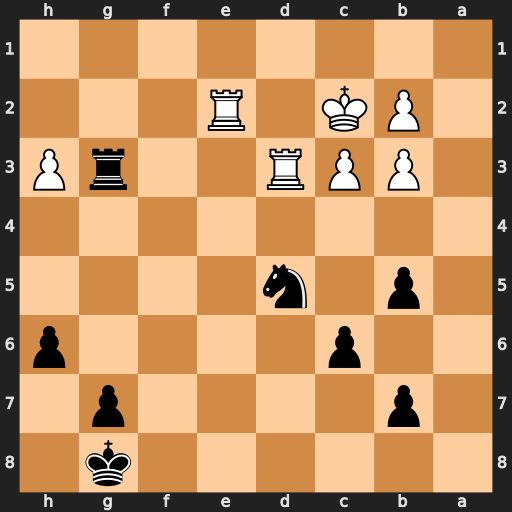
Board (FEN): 6k1/1p4p1/2p4p/1p1n4/8/1PPR2rP/1PK1R3/8
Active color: b
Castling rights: -
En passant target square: -
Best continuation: Rxd3 Kxd3 Nf4+ Ke3 Nxe2